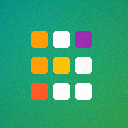
Screen state: on